Field crop: maize
Growth stage: 2
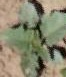
Species: datura